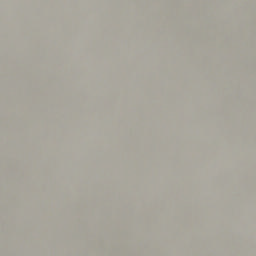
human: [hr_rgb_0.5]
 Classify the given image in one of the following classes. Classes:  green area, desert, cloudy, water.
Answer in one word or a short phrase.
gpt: cloudy